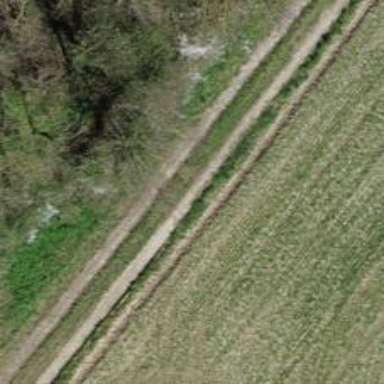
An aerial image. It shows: Grass track road with grade3 tracktype.